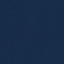
Label: SeaLake